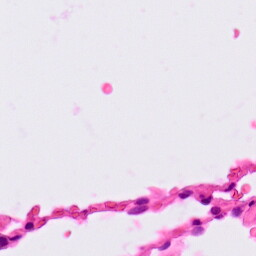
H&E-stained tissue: Lung